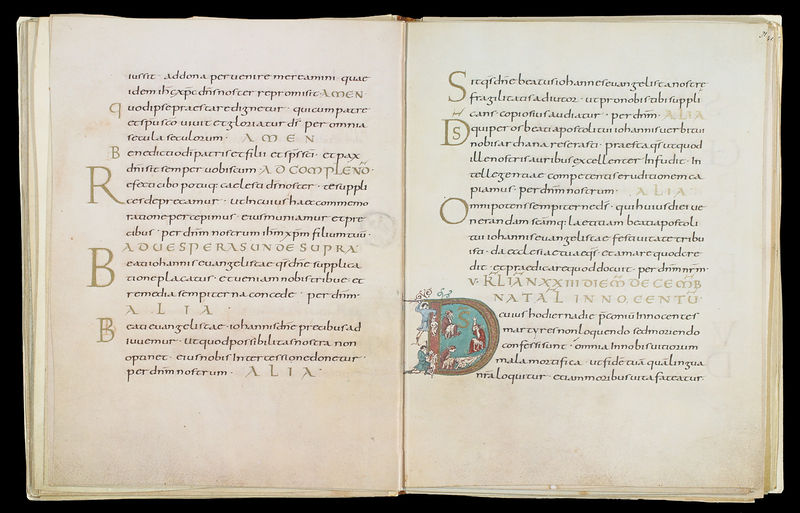
Titel: Drogo Sakramentar
Standort: Herstellungsort: Metz (EU - F)
Institution: Paris, Bibliothèque Nationale
Schlagwörter: menschen, türkis, zeichnung, beige, malerei, bibel, blatt, schrift, papier, foto, buch, text, buchstabe, buchstaben, initiale, rom, verziert, pergament, schnörkel, seiten, antik, mittelalter, aufgeschlagen, letter, handschrift, römisch, verziehrung, latein, italienisch, buchmalerei, verso, scriptorium, stundenbuch, buchkunst, recto, anfangsbuchstaben, d, verziehtung, römoisch